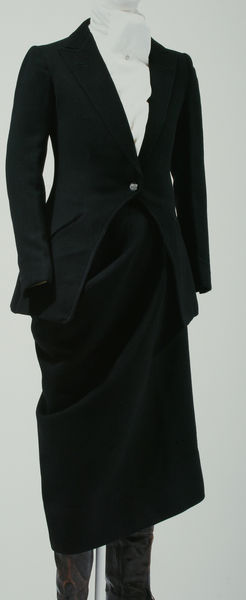
Titel: Reitanzug
Künstler: Creed
Standort: Kyoto (Japan)
Institution: Kyoto Costume Institute
Schlagwörter: weiß, schwarz, mode, rock, anzug, hemd, jacke, bluse, falten, kleidung, kragen, ärmel, kostüm, mantel, knopf, japan, kostum, weis, frack, rüschen, jackett, foto, stiefel, tasche, puppe, zugeknöpft, cutaway, tageskleid, taschen, klappen, knielang, chanel, einreiher, schneiderpuppe, ein knopf, ohne kragen, v-förmig, damenanzug, reiterkostüm